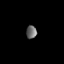
Tissue: prostate
Cell type: Fibroblasts
Senescence score: 0.7454
Nuclear area (px): 134
Mean DAPI intensity: 107.187